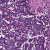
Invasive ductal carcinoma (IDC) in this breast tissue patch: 1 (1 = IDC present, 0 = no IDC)